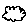
Label: cloud